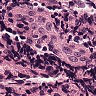
Metastatic tissue present: no